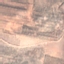
Land use / land cover class: PermanentCrop